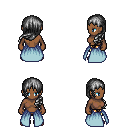
a pixel art fantasy rpg character, female body template, human, dark skin, overskirt, gold greaves, gray left-swept hairstyle, brown shoes, four views (front, back, left, right), 2x2 character sprite sheet, small pixel art, hard edges, no anti-aliasing